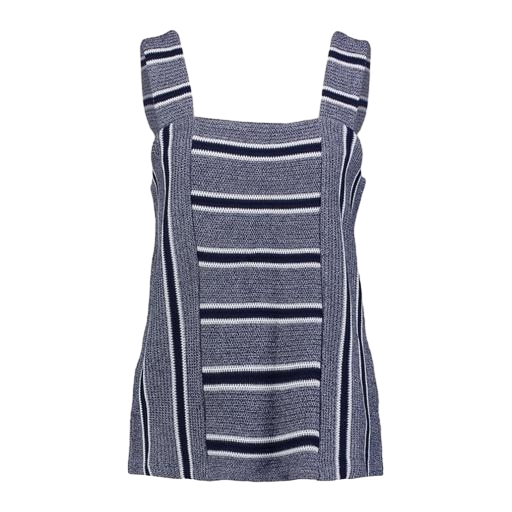
blue striped tank top, blue striped tank, rib stripe tank, white background